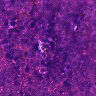
Metastatic tissue present: no